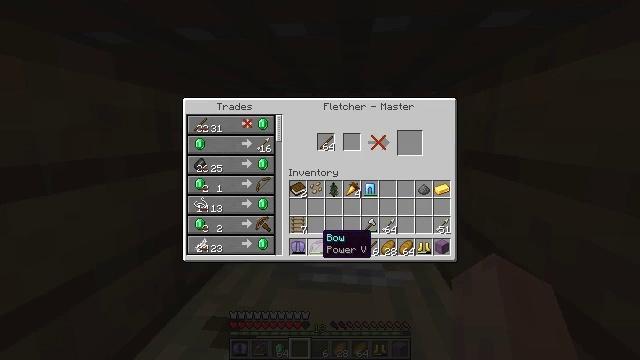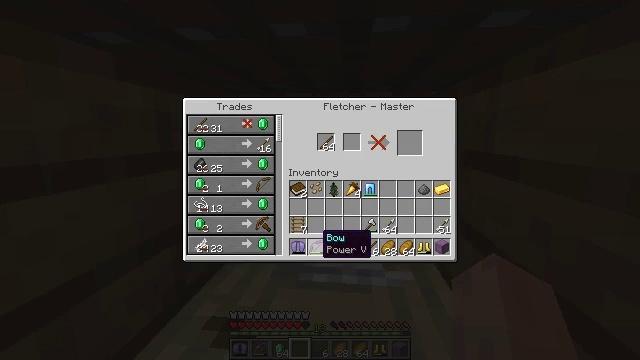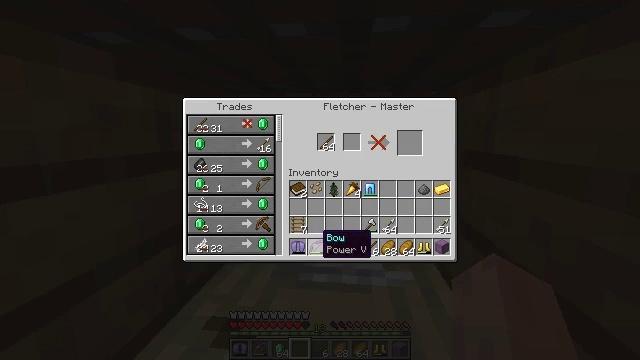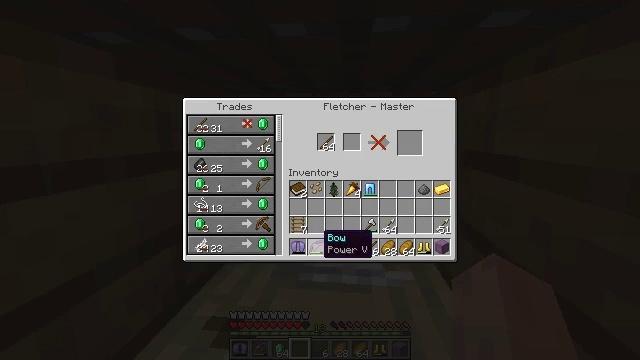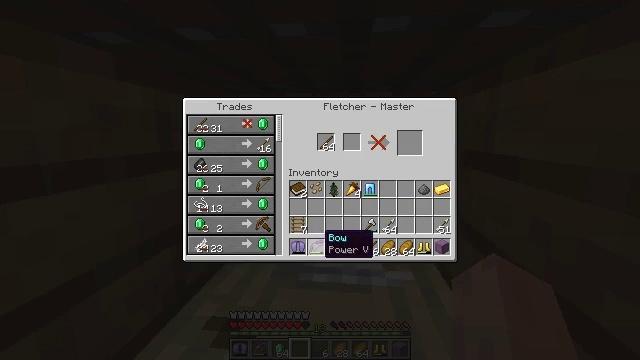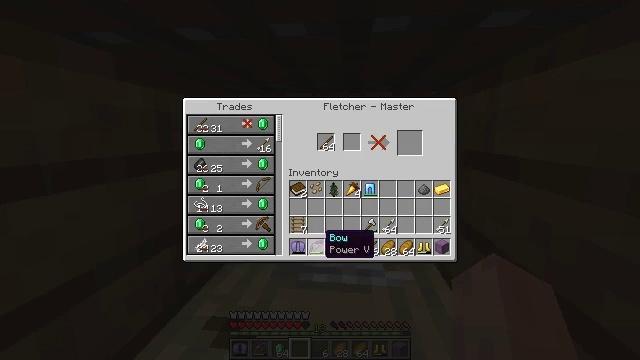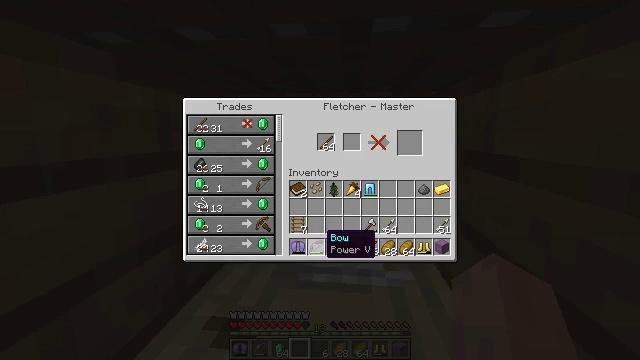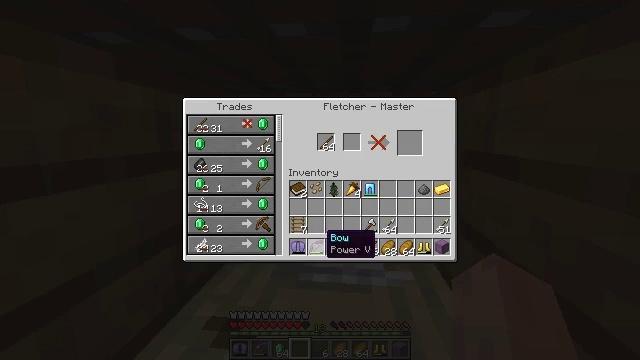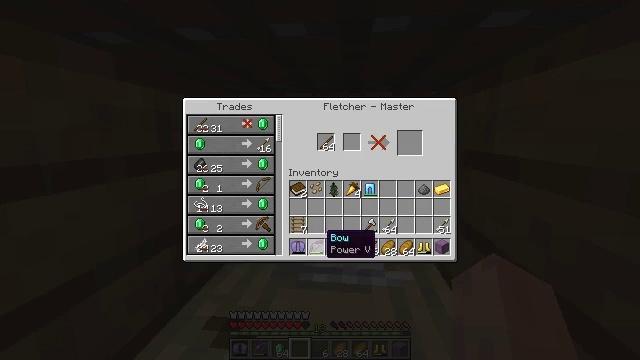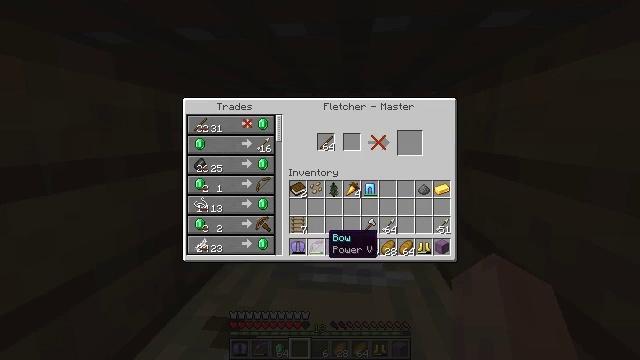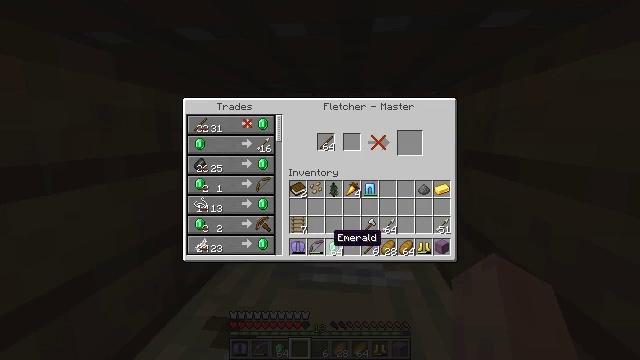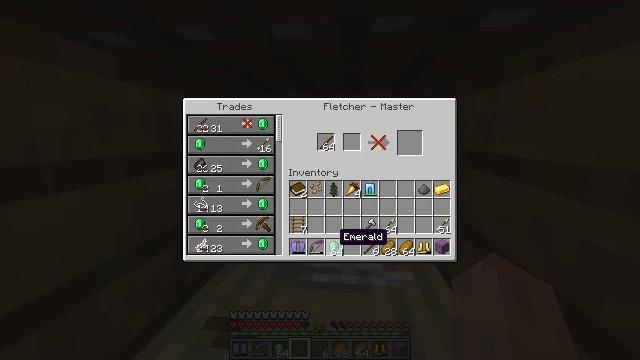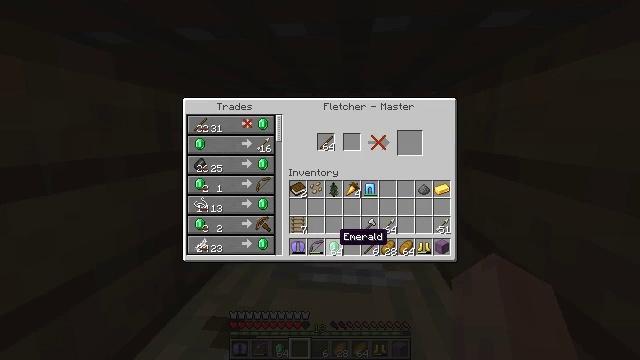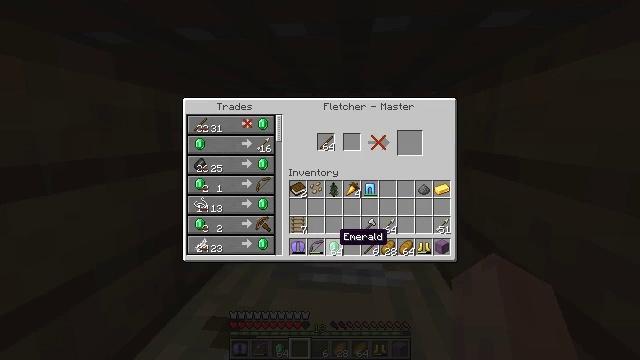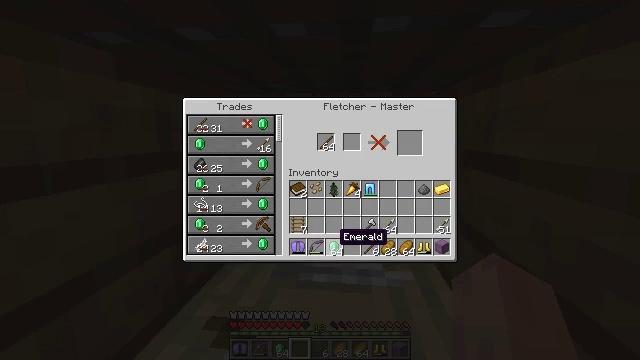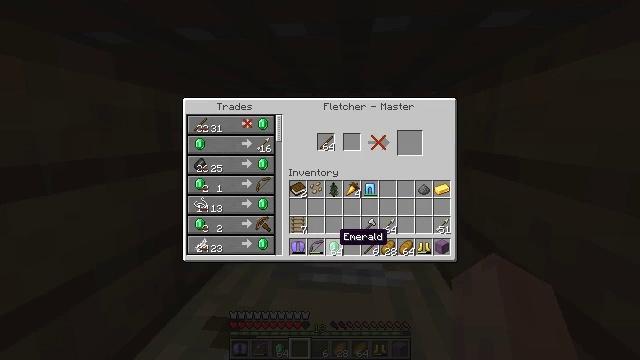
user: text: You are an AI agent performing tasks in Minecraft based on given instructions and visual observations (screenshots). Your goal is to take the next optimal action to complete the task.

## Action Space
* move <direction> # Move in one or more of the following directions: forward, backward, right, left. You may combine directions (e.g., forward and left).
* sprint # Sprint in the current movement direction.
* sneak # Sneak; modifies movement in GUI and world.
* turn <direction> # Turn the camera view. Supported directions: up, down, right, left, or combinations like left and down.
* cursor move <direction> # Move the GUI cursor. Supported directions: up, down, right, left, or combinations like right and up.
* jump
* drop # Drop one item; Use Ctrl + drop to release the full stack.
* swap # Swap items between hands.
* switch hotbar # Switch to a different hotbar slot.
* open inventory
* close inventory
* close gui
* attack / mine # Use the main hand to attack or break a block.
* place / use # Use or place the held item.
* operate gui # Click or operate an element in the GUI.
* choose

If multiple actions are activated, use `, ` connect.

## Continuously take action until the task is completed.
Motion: motion action
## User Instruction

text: Recycle the fletching table.
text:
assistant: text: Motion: no_op
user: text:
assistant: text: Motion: no_op
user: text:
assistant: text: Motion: no_op
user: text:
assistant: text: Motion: no_op
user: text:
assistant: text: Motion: no_op
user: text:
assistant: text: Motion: no_op
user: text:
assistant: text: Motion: no_op
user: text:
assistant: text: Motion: no_op
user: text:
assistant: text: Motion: no_op
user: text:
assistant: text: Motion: no_op
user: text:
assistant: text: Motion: no_op
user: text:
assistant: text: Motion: no_op
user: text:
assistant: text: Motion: no_op
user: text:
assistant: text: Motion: no_op
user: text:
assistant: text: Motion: no_op
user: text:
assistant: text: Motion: no_op
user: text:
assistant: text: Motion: no_op
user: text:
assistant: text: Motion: no_op
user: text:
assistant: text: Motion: no_op
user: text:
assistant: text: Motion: no_op
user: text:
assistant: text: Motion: no_op
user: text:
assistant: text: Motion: no_op
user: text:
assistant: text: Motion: no_op
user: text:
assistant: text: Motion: no_op
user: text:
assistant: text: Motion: no_op
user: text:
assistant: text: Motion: no_op
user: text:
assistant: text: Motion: no_op
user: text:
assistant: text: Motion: no_op
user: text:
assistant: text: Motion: no_op
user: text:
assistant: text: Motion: no_op